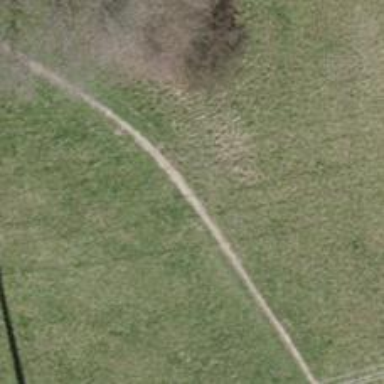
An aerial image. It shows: Ground path.